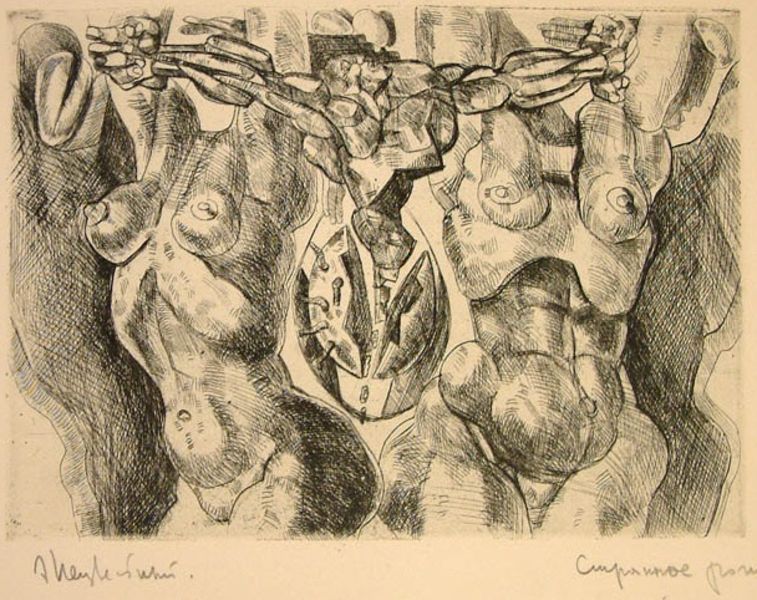
Titel: Strange Birth, Strange Birth
Künstler: Ernst Neizvestnyi (Neizvestny)
Standort: Amherst (Massachusetts, USA)
Institution: Mead Art Museum, Amherst College
Schlagwörter: akt, gruppe, körper, mann, nackt, schatten, akte, frauen, brust, busen, frau, zeichnung, anatomie, arme, brüste, schrift, kette, grafik, hands, men, people, white, women, arm, black, female, figures, gray, modern, woman, yellow, muskeln, print, two, bauch, nacktheit, unterschrift, torso, druck, schwarzweiss, druckgrafik, radierung, kupfer, bleistift, organisch, hand, muskel, man, naked, nude, nudes, drawing, paper, black and white, cubist, shadow, sketch, devil, cross, pen, writing, glieder, innereien, breast, abstract, person, fessel, human, organ, arms, ink, art, back, hips, study, pencil, legs, bare, fingers, breasts, shoulders, shading, tan, hatching, gravieren, body, skeleton, bodies, nipples, stomach, thighs, black & white, uterus, surreal, anatomy, words, muscles, hip, ass, heart, machine, knees, b&w, chain, strange, pregnant, chains, abdomen, belly, peole, boobs, representational, signed, nipple, evisceration, disturbing, weird, meat, shaded, buttocks, nippel, gesischtslos, hezr, bellies, locket, chests, dissection, autopsy, chrstian